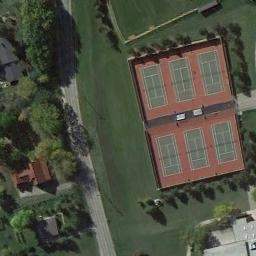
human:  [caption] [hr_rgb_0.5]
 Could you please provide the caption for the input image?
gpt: The tennis court is on the grass next to some trees and roads .

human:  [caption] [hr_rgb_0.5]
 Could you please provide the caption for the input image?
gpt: The tennis court on the lawn is surrounded by trees and there is a road distance from the residential area .

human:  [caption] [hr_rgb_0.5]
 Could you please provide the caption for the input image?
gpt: There is a long red and green tennis court in the picture .

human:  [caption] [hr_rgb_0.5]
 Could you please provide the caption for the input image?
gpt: There is a road beside the tennis courts .

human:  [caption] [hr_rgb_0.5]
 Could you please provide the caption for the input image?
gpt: The tennis courts are on a green meadow beside some green trees .